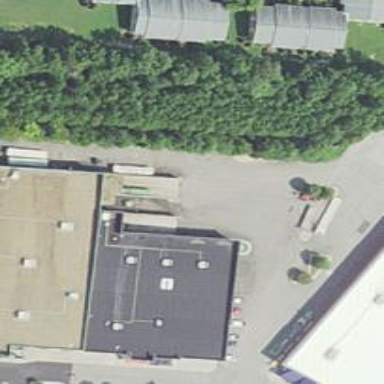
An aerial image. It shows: Building that houses furniture shop.